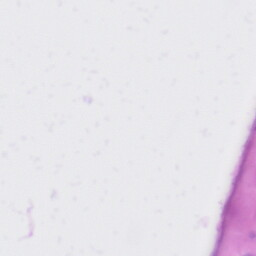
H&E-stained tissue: Liver